Question: It is my first time that I want to create a UICollectionView. This is how I want it to look like:

I read some tutorials and I know how it works exactly. The thing is as you see in the image, The UICollection cells have border from up, bottom, left and right. Do you know how can set these kind of border in Collection View?
As you see two of the items are selected by red color. is it possible in UICollectionView to have multiple selected items? if yes, could you please give send me some tutorials.
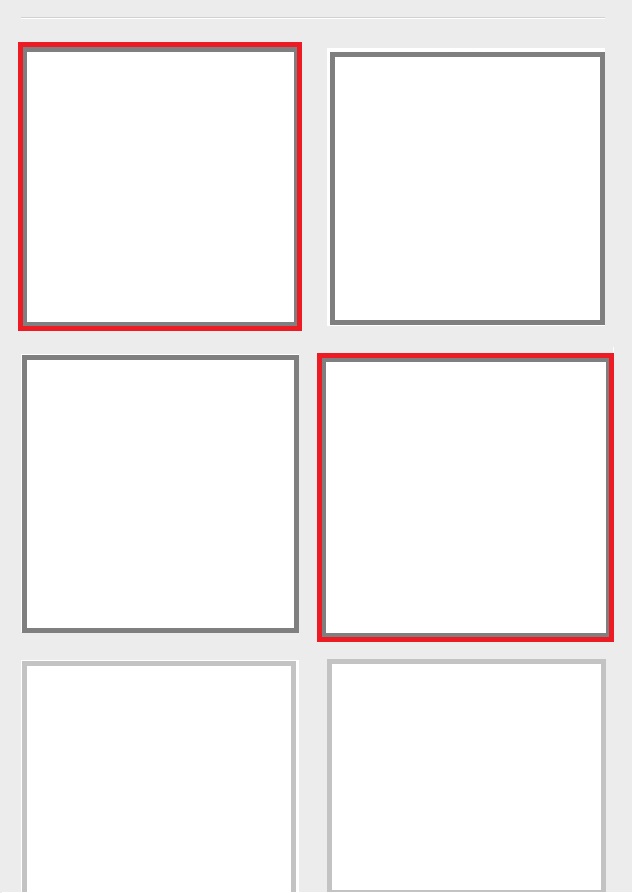
Answer: Small example project here: <URL>
First you have to make it possible to select more than one cell in the 'UICollectionView'. This is done by setting the 'allowsMultipleSelection'property to 'YES' on the collection view.
The view controller would look something like this:
'''
#import "ETViewController.h"
#import "ETCellView.h"
@implementation ETViewController
static NSString *cellIdentifier = @"cvCell";
- (void)viewDidLoad {
[super viewDidLoad];
// Register our custom collection view cell
[self.collectionView registerClass:ETCellView.class forCellWithReuseIdentifier:cellIdentifier];
// Make it possible to select multiple cells
self.collectionView.allowsMultipleSelection = YES;
}
#pragma mark - UICollectionViewDataSource
- (NSInteger)numberOfSectionsInCollectionView:(UICollectionView *)collectionView {
return 1;
}
- (NSInteger)collectionView:(UICollectionView *)collectionView numberOfItemsInSection:(NSInteger)section {
return 10;
}
#pragma mark - UICollectionViewDelegate
- (UICollectionViewCell *)collectionView:(UICollectionView *)collectionView cellForItemAtIndexPath:(NSIndexPath *)indexPath {
ETCellView *cell = [collectionView dequeueReusableCellWithReuseIdentifier:cellIdentifier forIndexPath:indexPath];
return cell;
}
@end
'''
The 'UICollectionViewCell' is made up of several views. It has a content view, a background view and a selected background view.
There are many ways to achieve something similar to your picture, but I set the border on the selected background layer and add a subview to the content view that's inset so the background border is visible:
'''
#import "ETCellView.h"
#import <QuartzCore/QuartzCore.h>
@implementation ETCellView
- (id)initWithFrame:(CGRect)frame {
self = [super initWithFrame:frame];
if (self) {
self.restorationIdentifier = @"cvCell";
self.backgroundColor = [UIColor clearColor];
self.autoresizingMask = UIViewAutoresizingNone;
CGFloat borderWidth = 3.0f;
UIView *bgView = [[UIView alloc] initWithFrame:frame];
bgView.layer.borderColor = [UIColor redColor].CGColor;
bgView.layer.borderWidth = borderWidth;
self.selectedBackgroundView = bgView;
CGRect myContentRect = CGRectInset(self.contentView.bounds, borderWidth, borderWidth);
UIView *myContentView = [[UIView alloc] initWithFrame:myContentRect];
myContentView.backgroundColor = [UIColor whiteColor];
myContentView.layer.borderColor = [UIColor colorWithWhite:0.5f alpha:1.0f].CGColor;
myContentView.layer.borderWidth = borderWidth;
[self.contentView addSubview:myContentView];
}
return self;
}
@end
'''
The result is something like this:

Clone and play with <URL>.
In a real project you would want to keep track of what the user has selected in the view controller, by adding the selected data model entities to some structure (like a 'NSMutableArray') in the '- collectionView:didSelectItemAtIndexPath:' method on the 'UICollectionViewDelegate' protocol.